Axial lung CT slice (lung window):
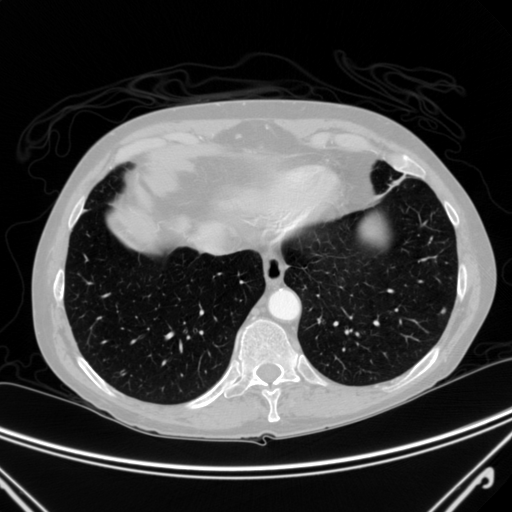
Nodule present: yes
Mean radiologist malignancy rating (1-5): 2.5